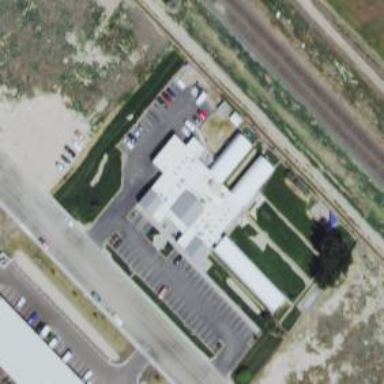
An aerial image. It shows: Animal shelter.